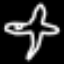
Label: airplane